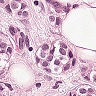
Metastatic tissue present: yes